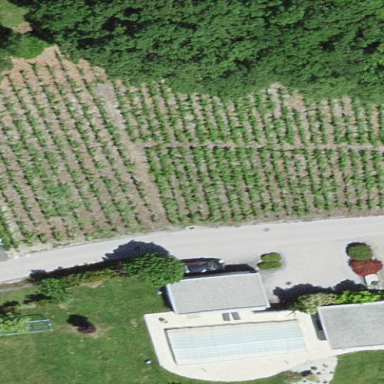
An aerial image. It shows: Vineyard where grapes are grown.